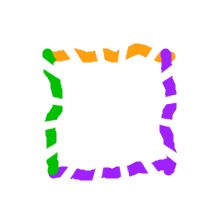
Shape: square